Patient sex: M
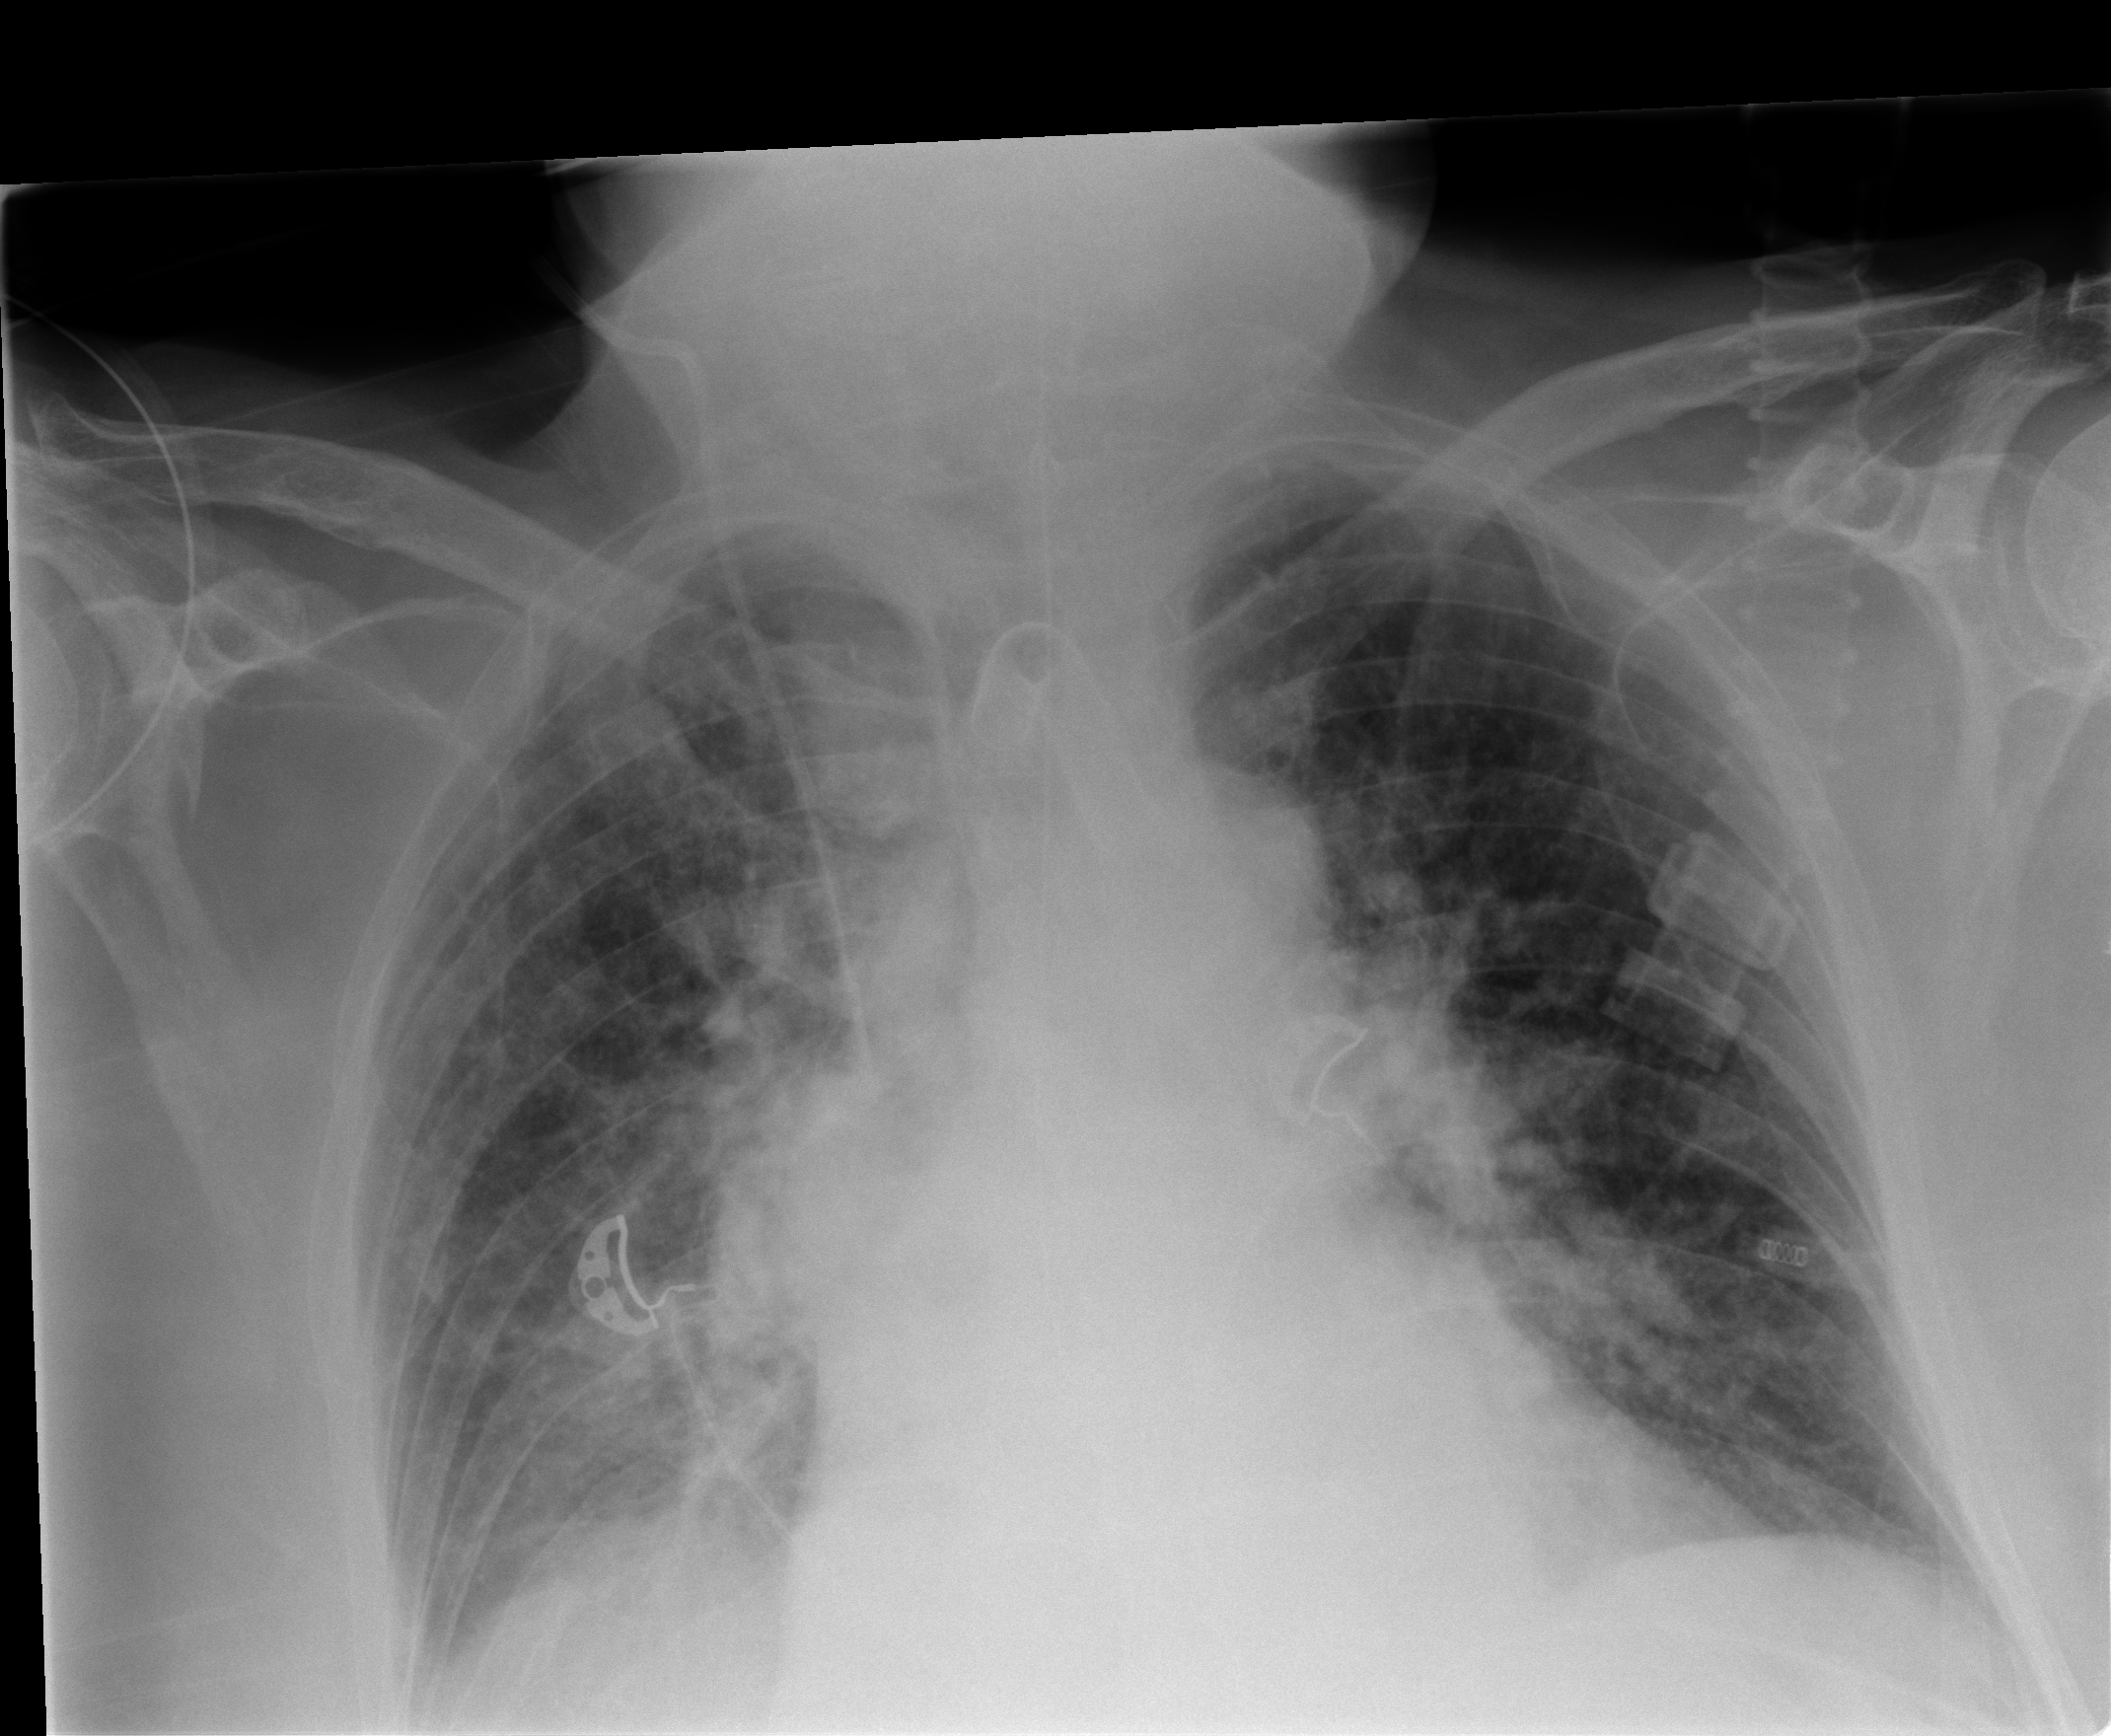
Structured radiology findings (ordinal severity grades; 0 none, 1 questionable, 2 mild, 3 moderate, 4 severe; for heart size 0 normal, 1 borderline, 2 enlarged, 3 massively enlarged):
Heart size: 0
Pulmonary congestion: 2
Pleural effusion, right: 2
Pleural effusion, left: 0
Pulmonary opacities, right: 2
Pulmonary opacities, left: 0
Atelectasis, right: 2
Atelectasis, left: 0